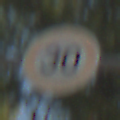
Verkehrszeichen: Geschwindigkeit30
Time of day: MorningAfternoon
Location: Outdoor (Suburban)
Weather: Clear
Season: NotSpecified
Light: Natural